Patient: sex M, age 34
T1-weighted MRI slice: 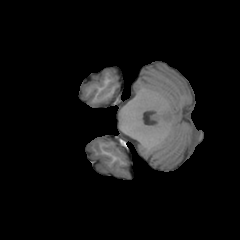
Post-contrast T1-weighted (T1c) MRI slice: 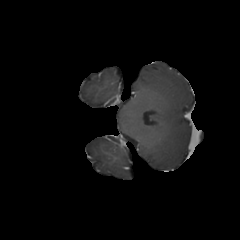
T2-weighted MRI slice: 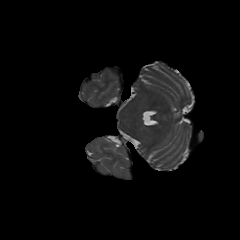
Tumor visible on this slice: no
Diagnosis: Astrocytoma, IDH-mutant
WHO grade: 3